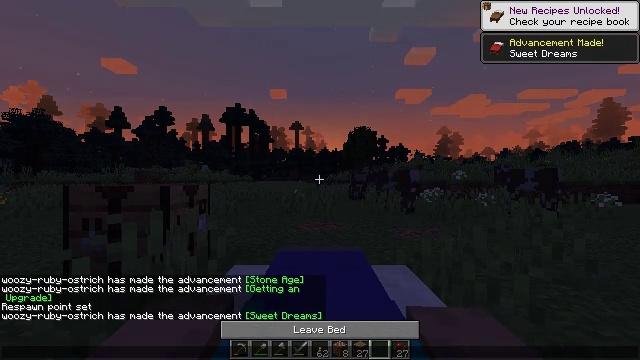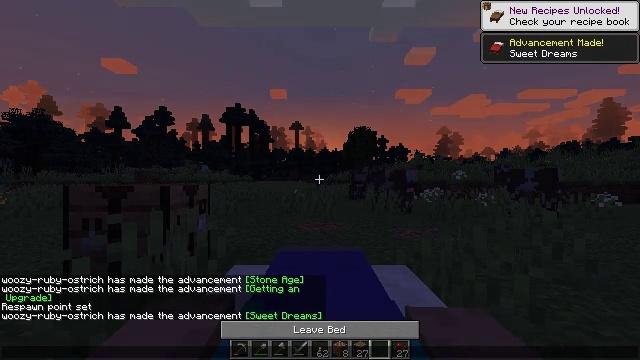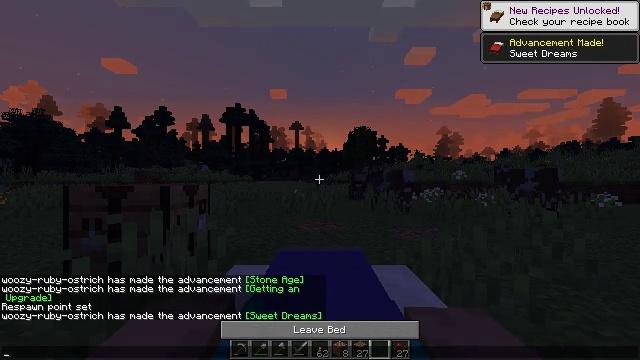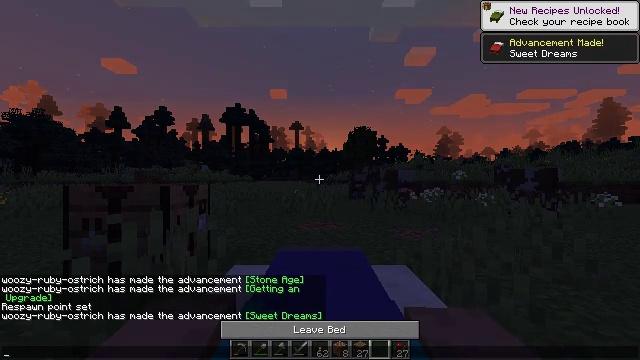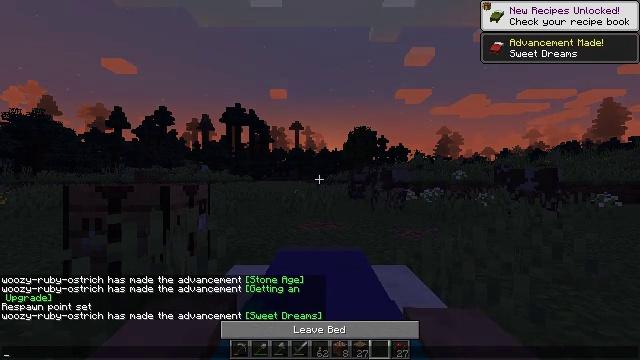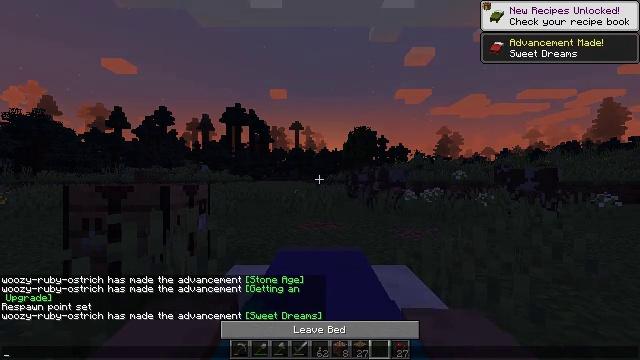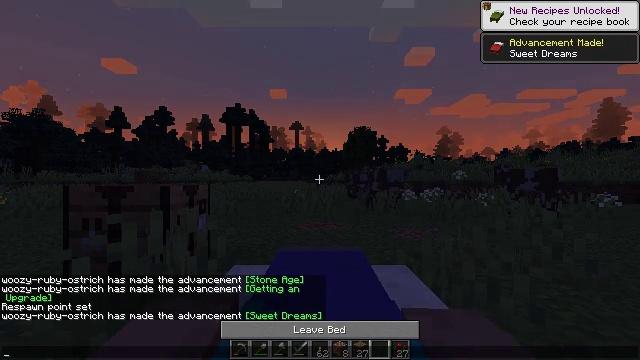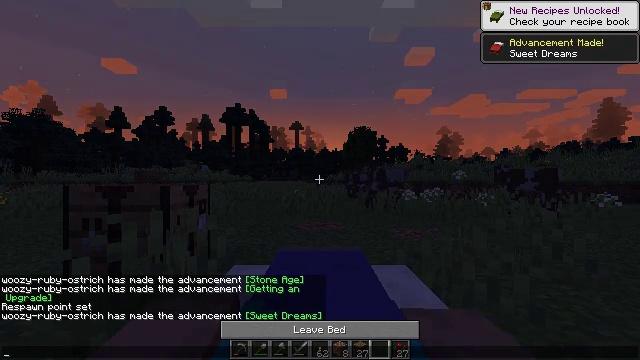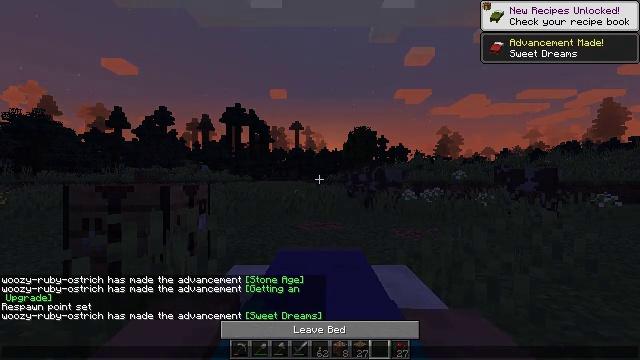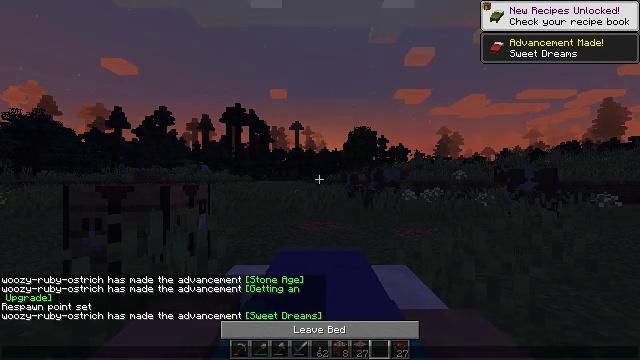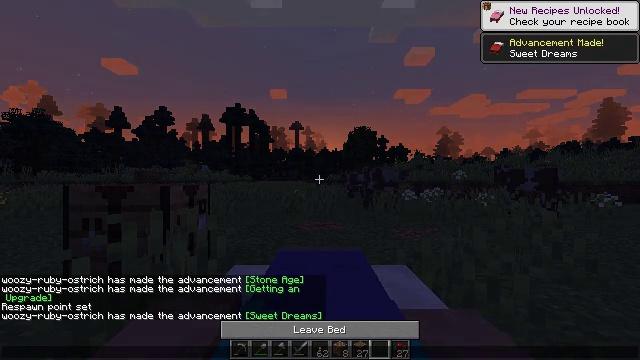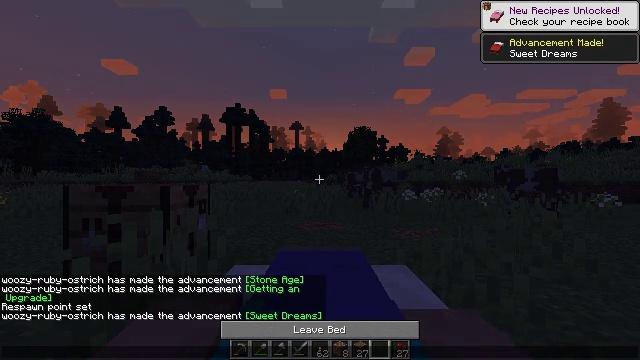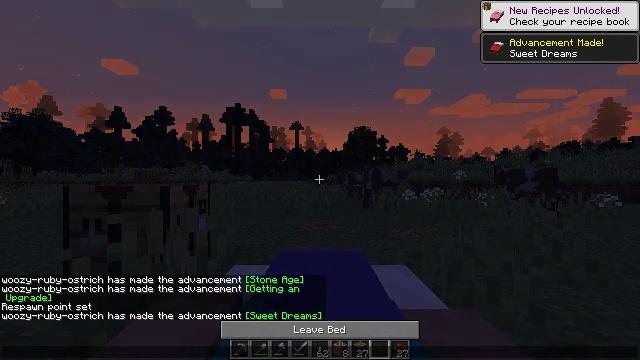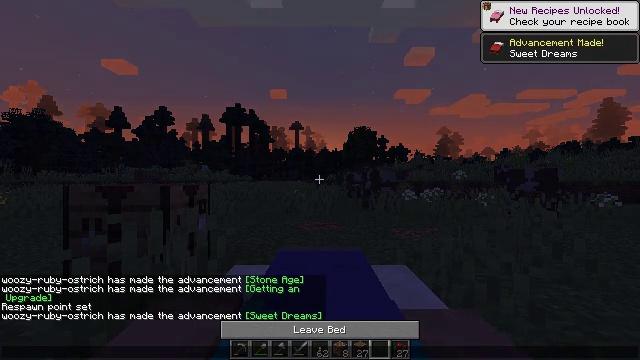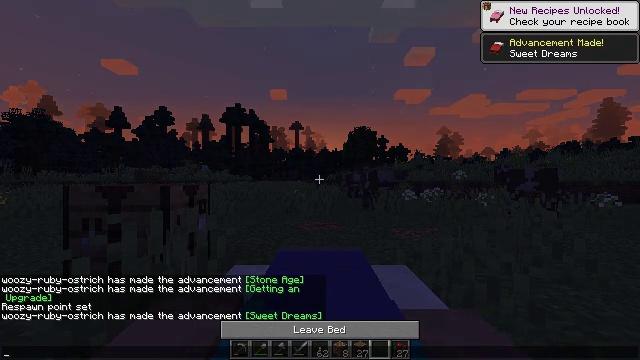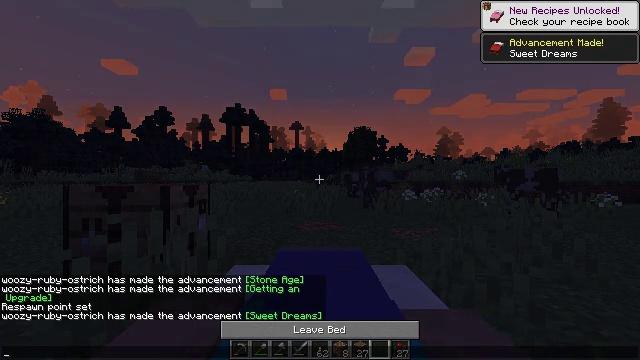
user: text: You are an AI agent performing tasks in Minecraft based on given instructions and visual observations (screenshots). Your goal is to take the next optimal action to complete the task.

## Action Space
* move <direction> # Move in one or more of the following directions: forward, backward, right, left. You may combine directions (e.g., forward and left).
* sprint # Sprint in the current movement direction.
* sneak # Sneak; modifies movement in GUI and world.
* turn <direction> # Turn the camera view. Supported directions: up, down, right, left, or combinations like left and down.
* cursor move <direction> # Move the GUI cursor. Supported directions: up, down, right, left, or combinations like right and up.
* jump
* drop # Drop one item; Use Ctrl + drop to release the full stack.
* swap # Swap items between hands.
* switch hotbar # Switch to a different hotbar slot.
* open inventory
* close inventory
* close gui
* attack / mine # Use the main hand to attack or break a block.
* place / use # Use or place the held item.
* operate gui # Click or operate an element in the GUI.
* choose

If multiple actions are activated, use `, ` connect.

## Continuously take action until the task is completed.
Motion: motion action
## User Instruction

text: Break the white bed to relocate it.
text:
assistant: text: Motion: no_op
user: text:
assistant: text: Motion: no_op
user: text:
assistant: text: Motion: no_op
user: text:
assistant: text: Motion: no_op
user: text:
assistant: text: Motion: no_op
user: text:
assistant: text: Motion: no_op
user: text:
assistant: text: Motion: no_op
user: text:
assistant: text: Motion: no_op
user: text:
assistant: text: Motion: no_op
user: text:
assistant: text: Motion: no_op
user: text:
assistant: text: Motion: no_op
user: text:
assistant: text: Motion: no_op
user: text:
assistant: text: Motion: no_op
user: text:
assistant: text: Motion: no_op
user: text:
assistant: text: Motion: no_op
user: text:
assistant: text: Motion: no_op
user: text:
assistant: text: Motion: no_op
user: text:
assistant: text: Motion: no_op
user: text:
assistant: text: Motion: no_op
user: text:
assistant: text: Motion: no_op
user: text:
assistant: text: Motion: no_op
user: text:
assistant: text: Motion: no_op
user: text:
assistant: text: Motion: no_op
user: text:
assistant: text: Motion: no_op
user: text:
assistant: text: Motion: no_op
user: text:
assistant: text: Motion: no_op
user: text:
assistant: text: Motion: no_op
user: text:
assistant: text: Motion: no_op
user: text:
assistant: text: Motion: no_op
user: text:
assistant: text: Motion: no_op